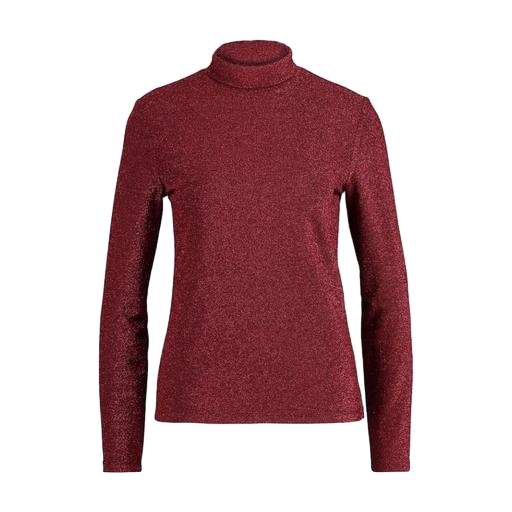
red jacquard mock-neck top only macy, high-neck top, pink polo-neck top, white background